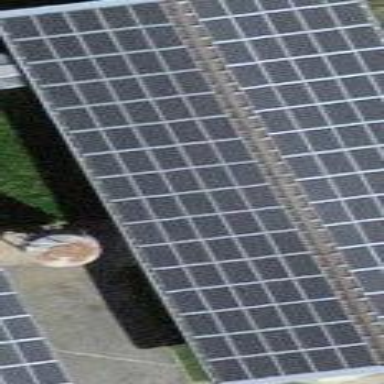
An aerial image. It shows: Solar photovoltaic panel generator.